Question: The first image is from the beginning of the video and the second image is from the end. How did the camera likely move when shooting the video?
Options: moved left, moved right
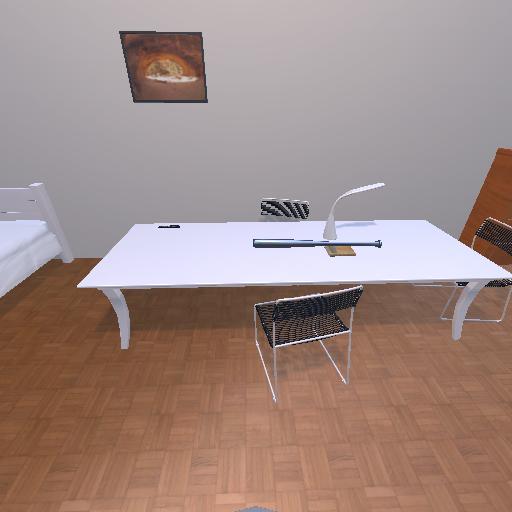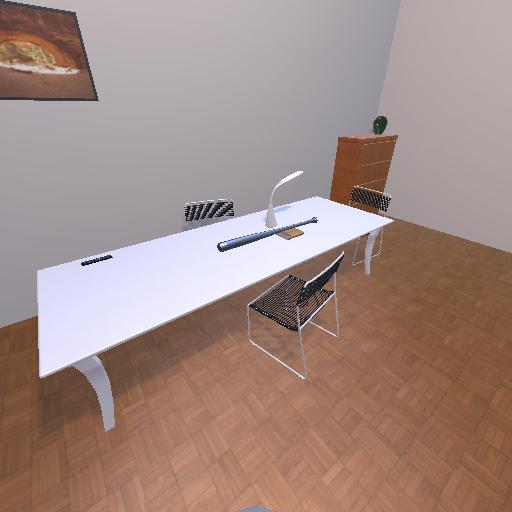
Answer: moved left